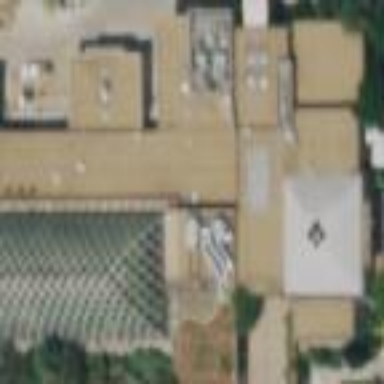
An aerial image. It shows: Building with dark grey exterior. The roof of the building is brown.